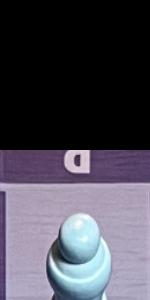
Label: Empty